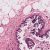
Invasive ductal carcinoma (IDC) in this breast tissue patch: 0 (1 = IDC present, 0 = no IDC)